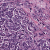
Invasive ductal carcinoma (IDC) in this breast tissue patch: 1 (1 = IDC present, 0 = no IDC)